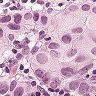
Metastatic tissue present: yes